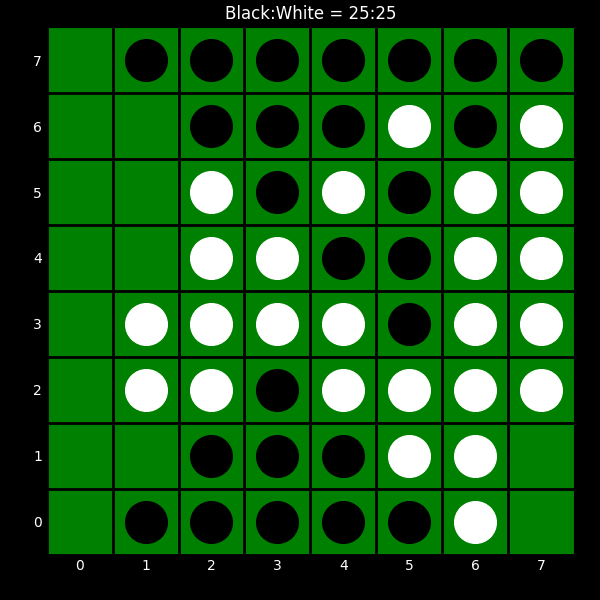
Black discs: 25
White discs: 25